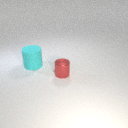
small red metal cylinder to the right of large cyan rubber cylinder